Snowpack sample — Rabbit Ears Pass, Jackson County, Colorado, USA (12/17/25, 1:08 PM MST)
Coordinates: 40.387, -106.625
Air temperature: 34 °F
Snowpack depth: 46 cm
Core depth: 10 cm
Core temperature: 30.2 °F
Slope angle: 6°, slope face: 165°
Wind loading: medium
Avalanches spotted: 0
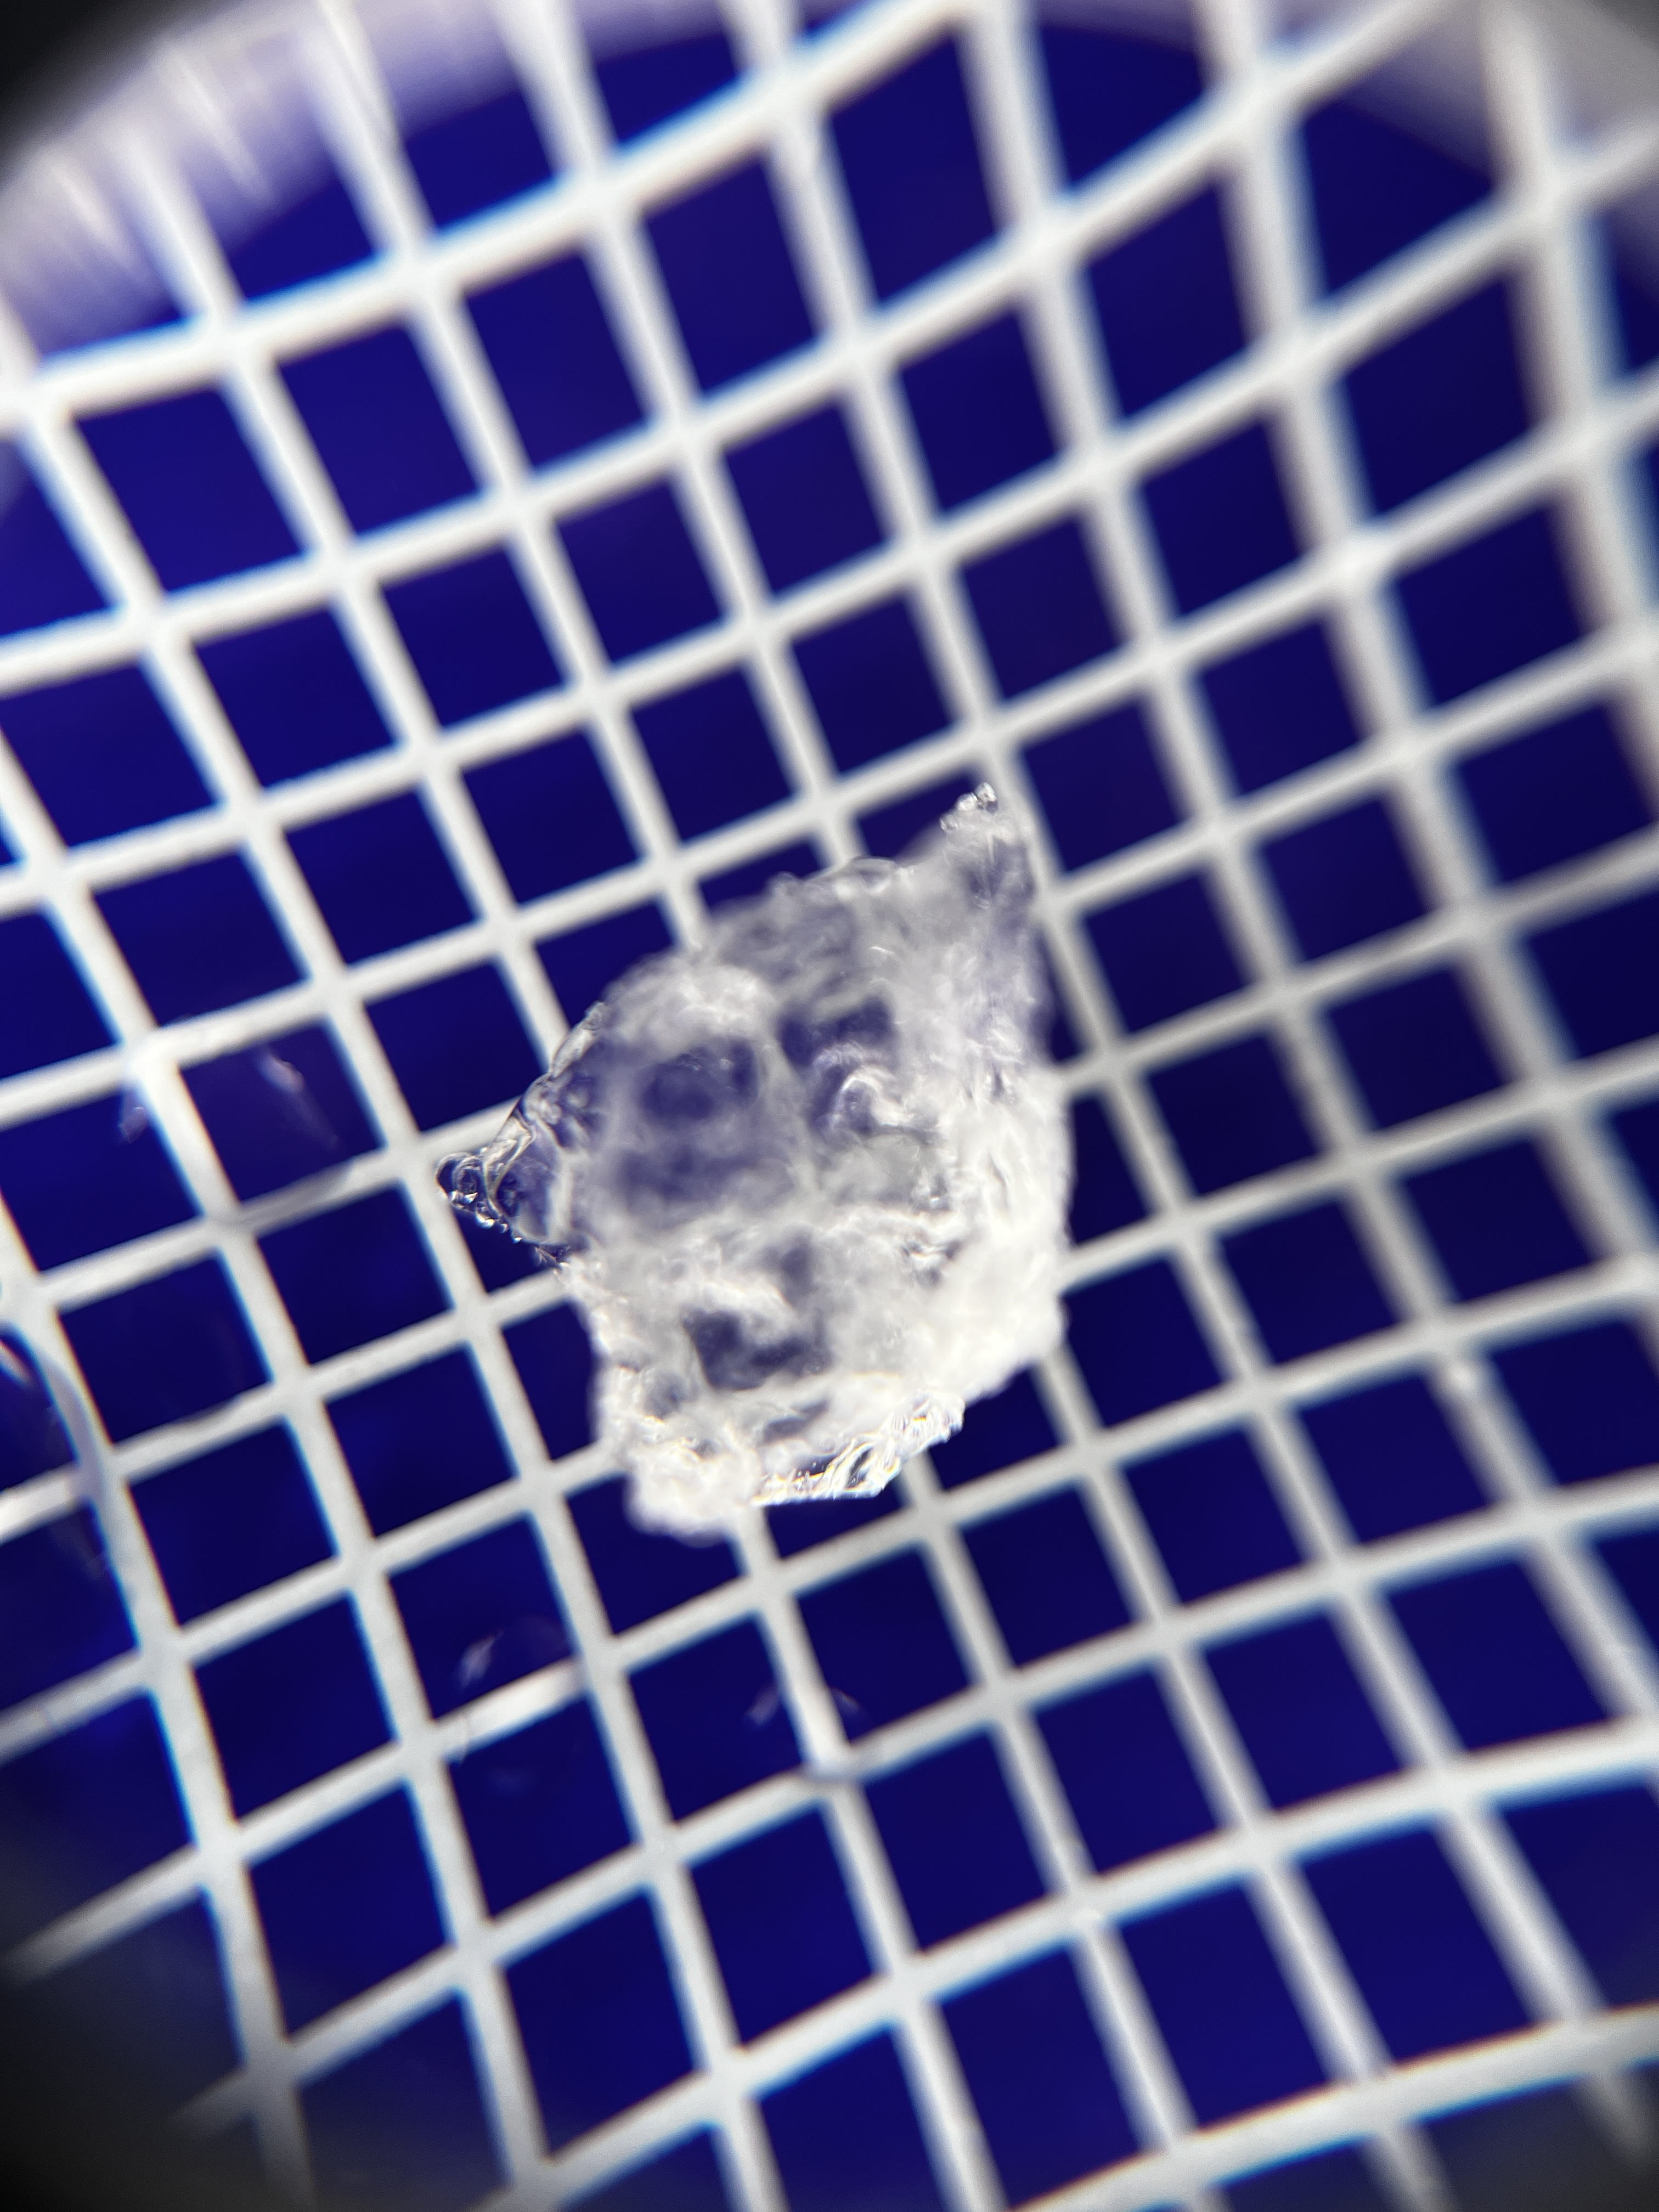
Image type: magnified_profile
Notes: No avalanches spotted nearby, although collected in a meadowy area with minimal risk on this face of the pass.